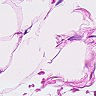
Metastatic tissue present: no